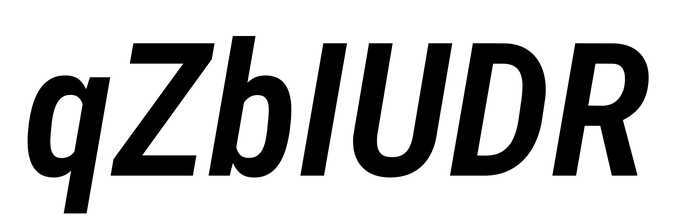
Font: Roboto-Italic_Condensed_SemiBold_Italic